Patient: sex F, age 66
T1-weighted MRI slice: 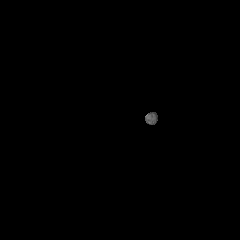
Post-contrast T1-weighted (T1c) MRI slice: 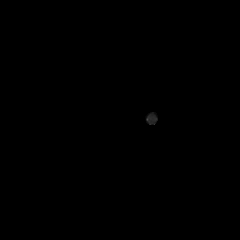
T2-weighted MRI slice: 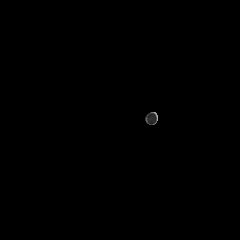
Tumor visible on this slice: no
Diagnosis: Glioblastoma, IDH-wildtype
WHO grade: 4